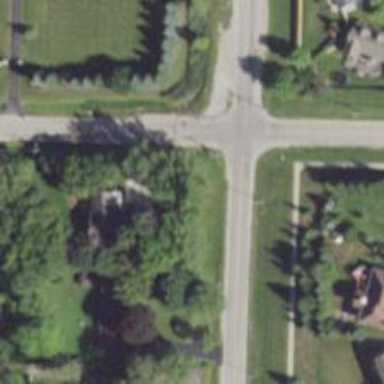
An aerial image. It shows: Stop road.